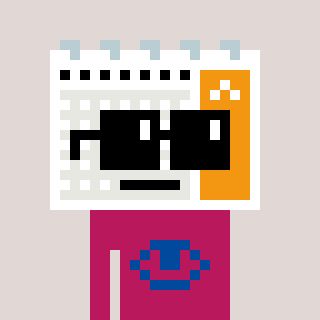
a pixel art character with square black sunglasses, a calendar-shaped head and a darkpink-colored body on a warm background